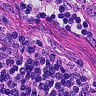
Metastatic tissue present: no